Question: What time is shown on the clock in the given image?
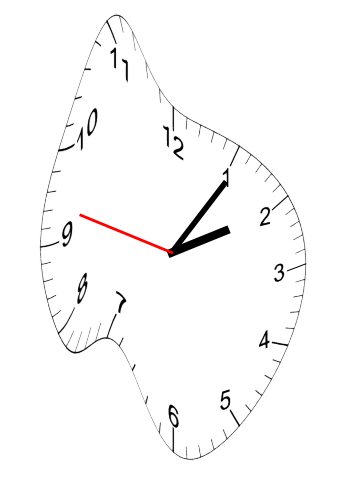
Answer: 02:05:47